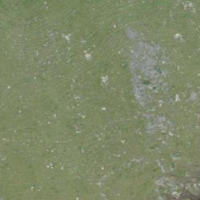
EUNIS habitat code: 26
Species observed at this site:
Viola calcarata